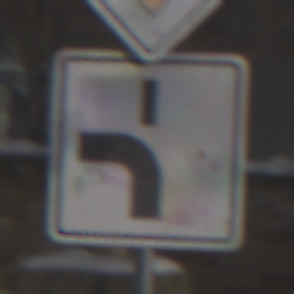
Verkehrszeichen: VerlaufVorfahrtsstrasse5
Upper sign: Vorfahrtsstrasse
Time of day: MorningAfternoon
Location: Outdoor (Special)
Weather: Clear
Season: Winter
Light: Natural